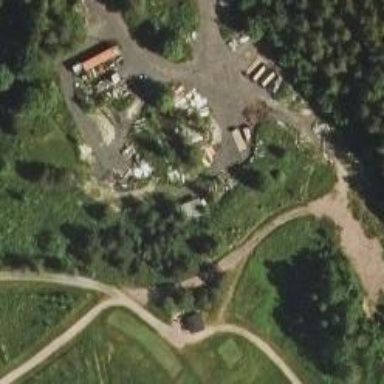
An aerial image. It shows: Service road used as golf cart path.